Question: I want to have something like this five buttons, one button surrounded by four other buttons. Just like this:

I know that with Android that we can only have square type views so how would it be possible to do this? OpenGl or something? Anyone have any links to something related? Basically I want curved buttons that are close together.
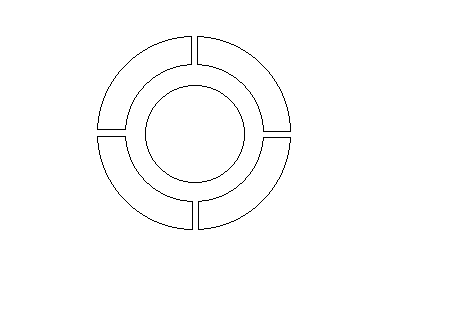
Answer: My guess is that at the end of the day it will be easier to do this in a custom view.
But if you want to use stock views, I'd suggest the following. First, use a RelativeLayout container to arrange the four outside buttons in a 2x2 grid. Then position the center button so it overlaps the grid in the center. Put the center button at a higher Z (closer to the user) than the four surrounding buttons. Then use transparency as part of the button images to get them to look like you want. Then (hopefully) try it out. If the Z order is right, the center button will capture taps that would otherwise have gone to one of the other four buttons.
This actually won't work as is, because the center button square will intrude into the surrounding squares. I don't know if it would work, but you can then try replacing the center button with another grid of button "pieces". The grid would have empty positions except where the center button image overlaps the grid cell. You'll have to make this fine enough to avoid intruding into the outer button images.
:
It occurred to me that perhaps you could do this with a group of <URL>
You could simplify the code a bit by putting the hit and delegation logic directly in the parent container view, but it would be cleaner, I think, to have a reusable delegate class that separates out the event handling from the container itself.